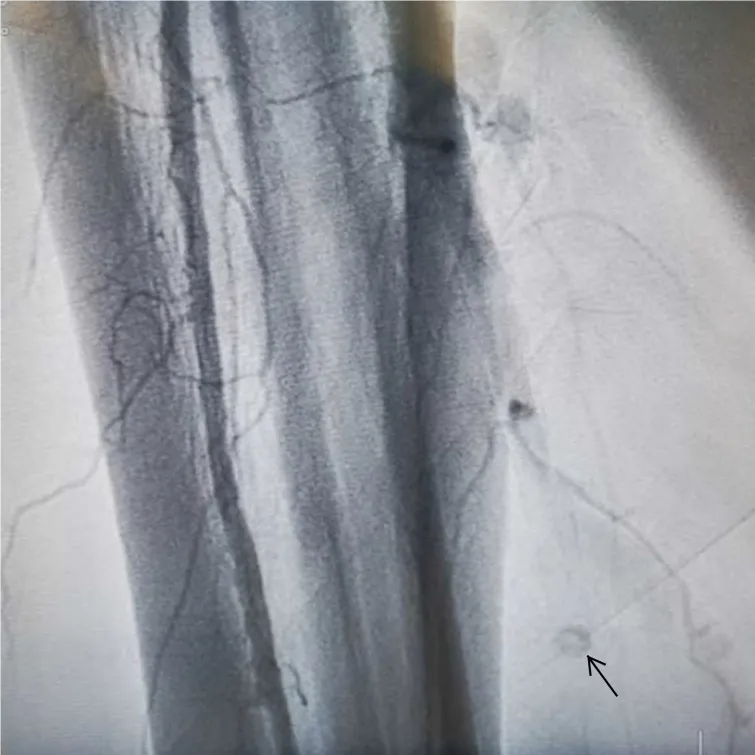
Lower limb artery angiography showing a filling defect (dark arrow) in the right peroneal artery.
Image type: radiology (x_ray)